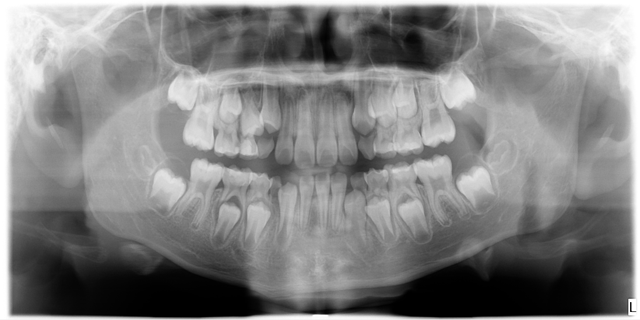
child